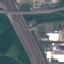
Land use / land cover: Highway